Question: Count the number of objects in the diagram.
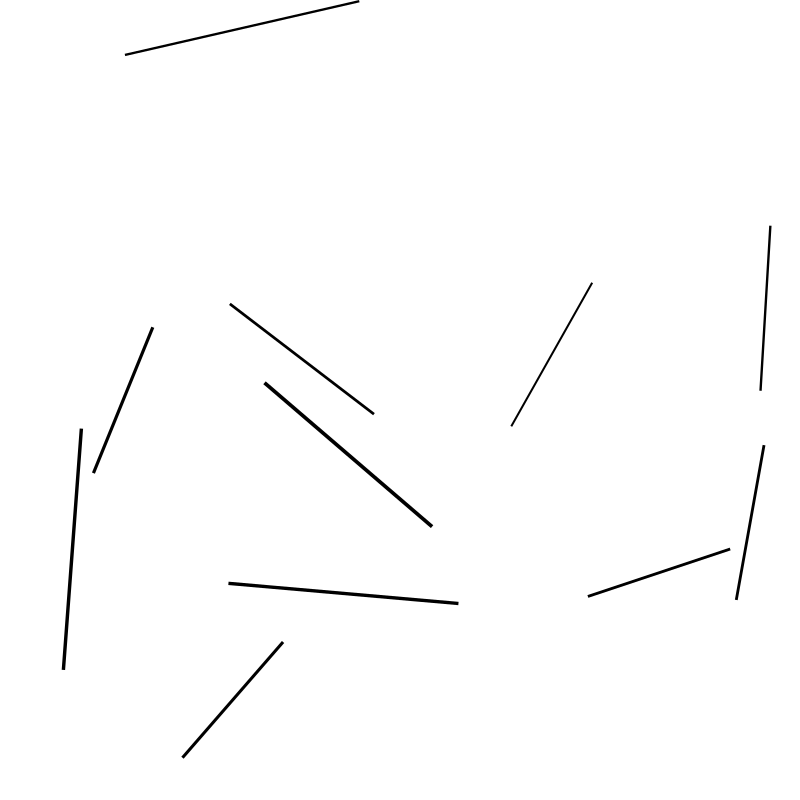
Answer: 11